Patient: sex M, age 78
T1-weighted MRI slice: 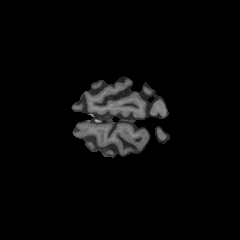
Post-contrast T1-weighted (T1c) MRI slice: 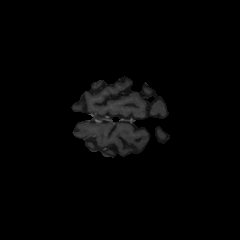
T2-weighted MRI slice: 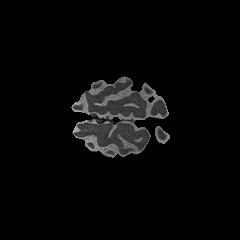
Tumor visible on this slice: no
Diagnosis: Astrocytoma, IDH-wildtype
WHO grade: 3